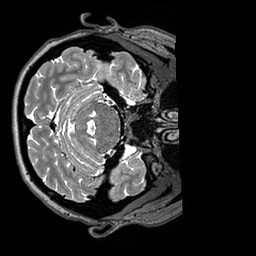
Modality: T2w
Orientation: axial
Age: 26
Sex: male
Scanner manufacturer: siemens
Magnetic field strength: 3 T
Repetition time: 3.2 s
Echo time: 0.408 s